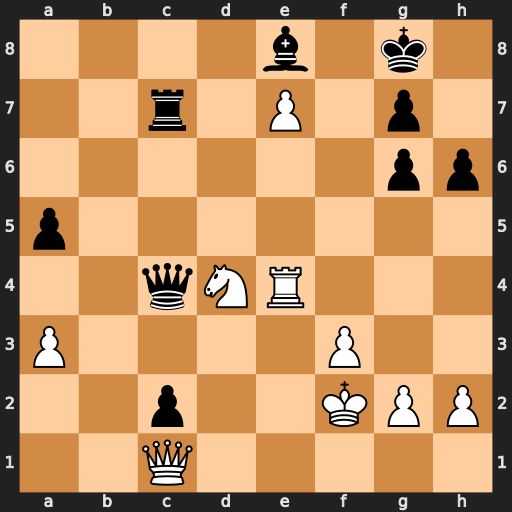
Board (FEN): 4b1k1/2r1P1p1/6pp/p7/2qNR3/P4P2/2p2KPP/2Q5
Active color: w
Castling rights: -
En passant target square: -
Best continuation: Ne6 Qa6 Nxc7